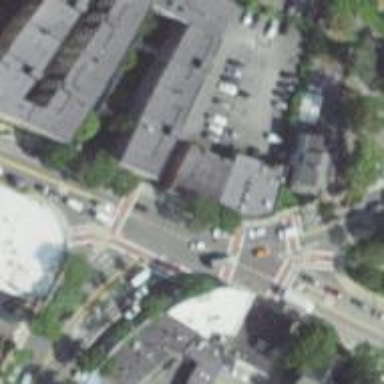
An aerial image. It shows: Marked crossing on footway.